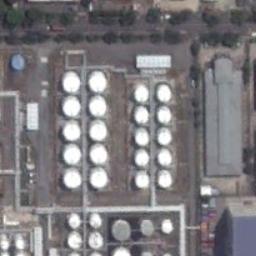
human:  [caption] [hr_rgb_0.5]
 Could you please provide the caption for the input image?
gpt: There are many roads beside the storage tanks .

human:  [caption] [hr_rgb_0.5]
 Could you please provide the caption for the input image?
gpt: There are seven white storage tanks and a dozen black storage tanks on the lawn .

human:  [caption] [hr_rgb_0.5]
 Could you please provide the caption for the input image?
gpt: There are many neatly arranged storage tanks and many pipelines in the factory .

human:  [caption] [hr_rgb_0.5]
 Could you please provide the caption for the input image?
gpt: There are many storage tanks on the bare land .

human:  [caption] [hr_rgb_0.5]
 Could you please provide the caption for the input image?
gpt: There are some storage tanks arranged neatly .